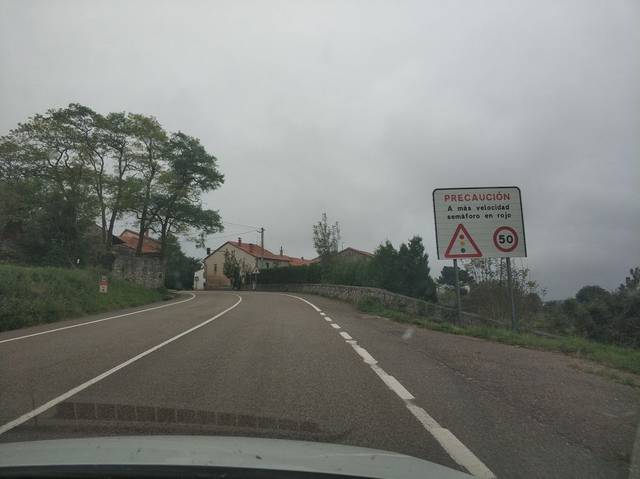
Region: Spain
Coordinates: 43.346, -4.269